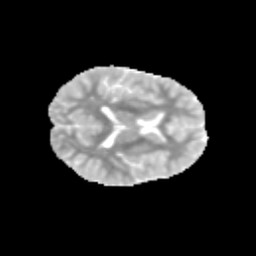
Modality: MD
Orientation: axial
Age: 10
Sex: female
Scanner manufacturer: siemens
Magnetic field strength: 3 T
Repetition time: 3.8 s
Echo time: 0.07 s